Interaction volume radius: 5 \u00c5
Interaction volume height: 20 \u00c5
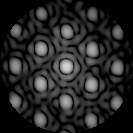
Disorder parameter: 0.1889